Field crop: tomato
Growth stage: 2
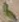
Species: solanum